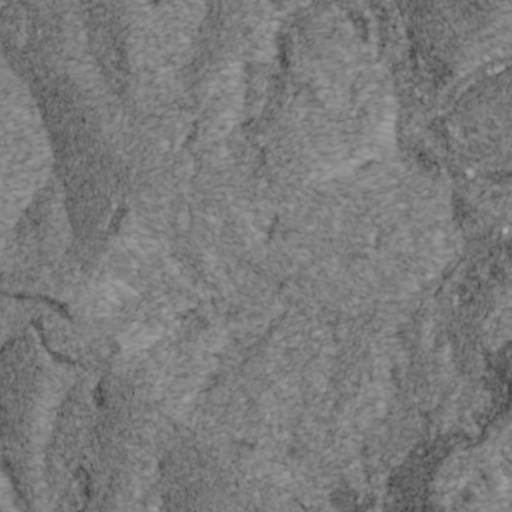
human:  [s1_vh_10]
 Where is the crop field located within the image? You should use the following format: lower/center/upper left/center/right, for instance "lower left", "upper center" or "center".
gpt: The crop field is located in the upper right of the image.
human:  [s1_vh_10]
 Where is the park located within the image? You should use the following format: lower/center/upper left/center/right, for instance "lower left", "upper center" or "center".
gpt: The park is located in the upper right of the image.
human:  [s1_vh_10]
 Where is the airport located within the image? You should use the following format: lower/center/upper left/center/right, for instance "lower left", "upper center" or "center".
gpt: There is no airport in the image.

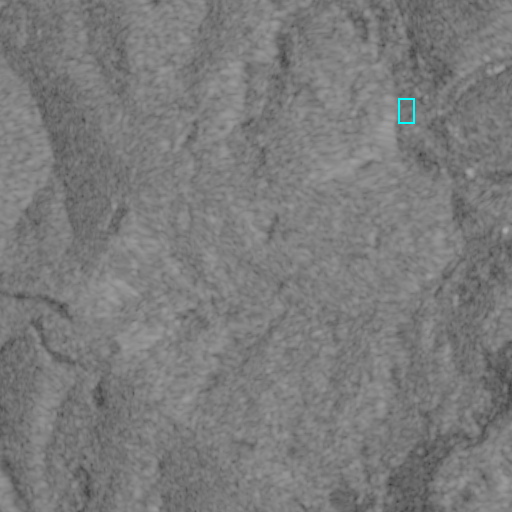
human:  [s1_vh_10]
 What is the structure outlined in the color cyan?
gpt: The structure outlined in cyan is a crop field.
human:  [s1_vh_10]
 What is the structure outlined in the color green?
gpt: There is no green outline.